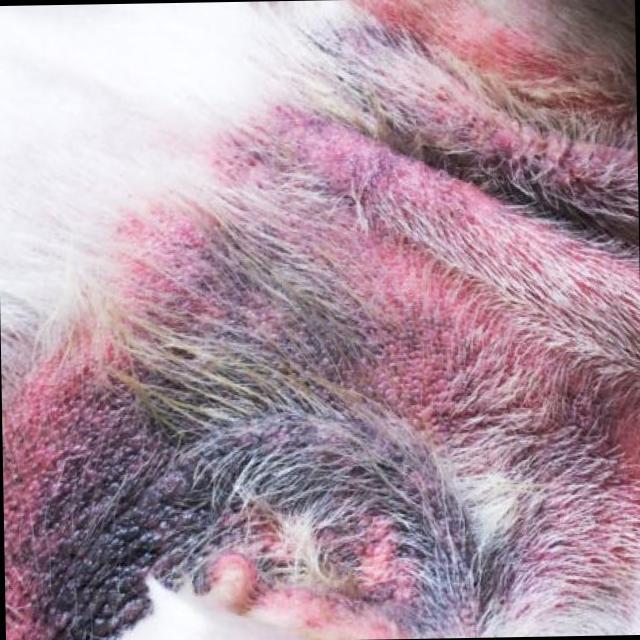
Canine fungal skin infection — characterized by alopecia, scaling, crusting, and circular lesions. Common agents include Malassezia and Candida species.